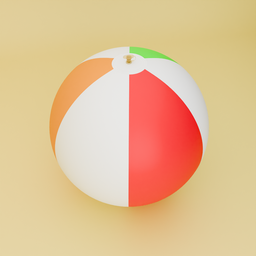
Label: tools